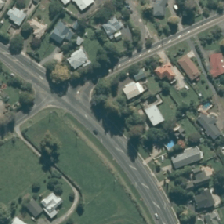
Land cover: urban_build_up